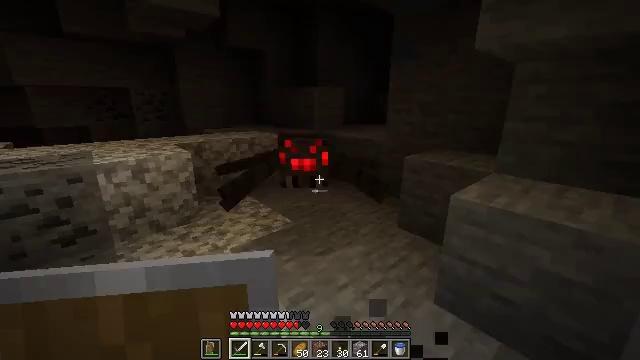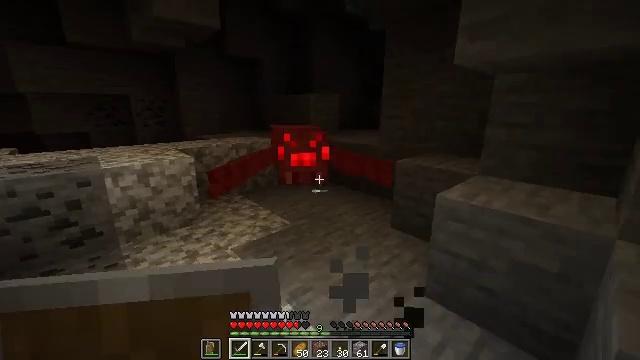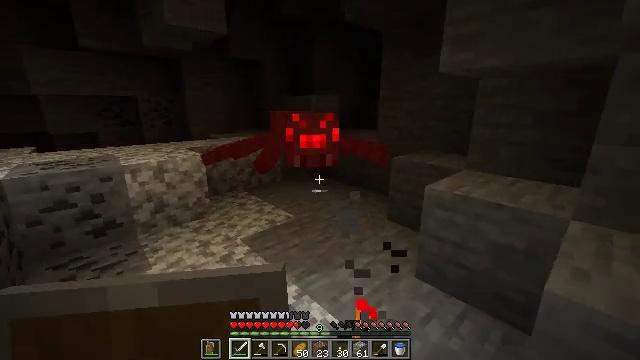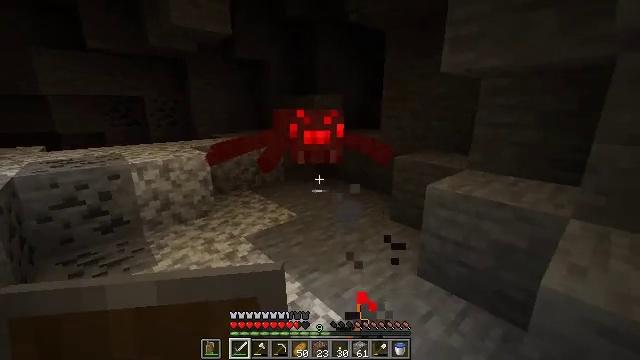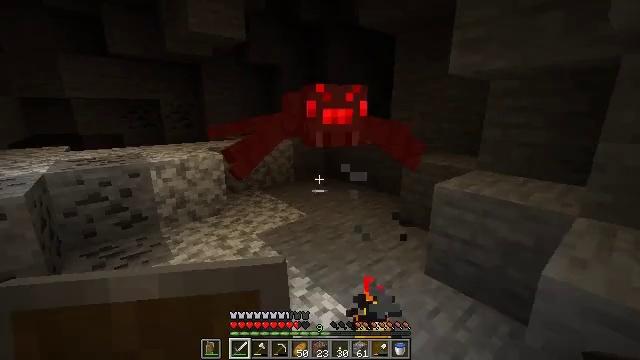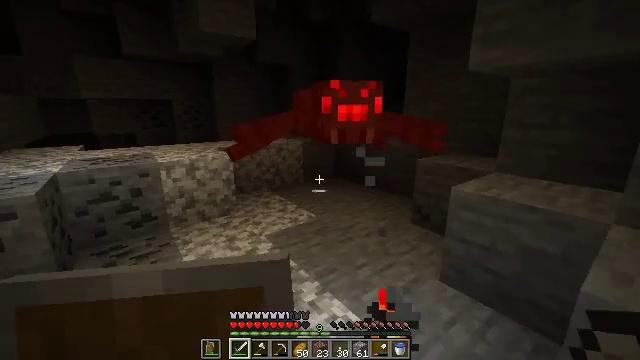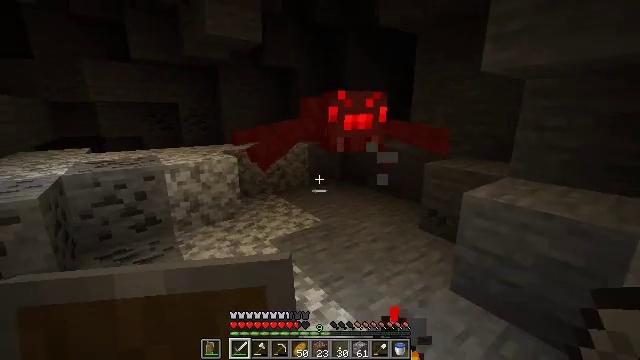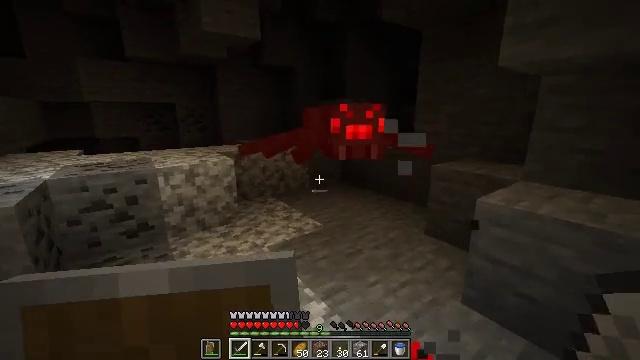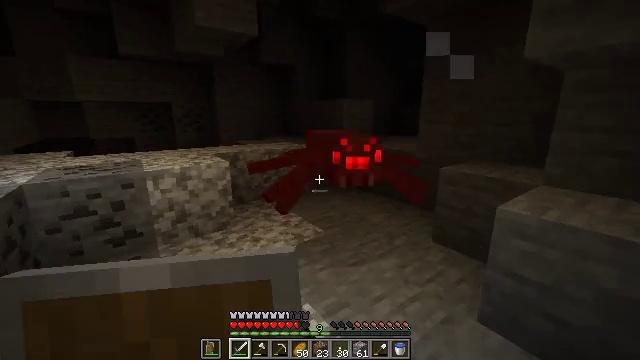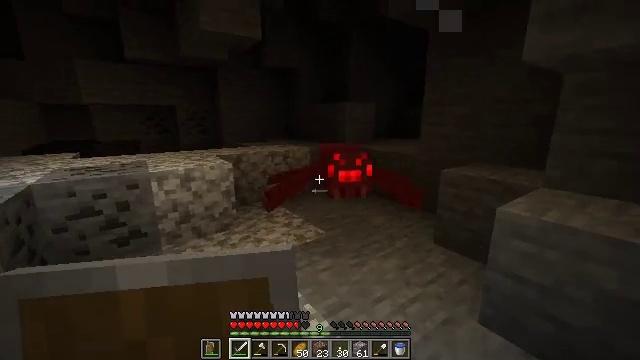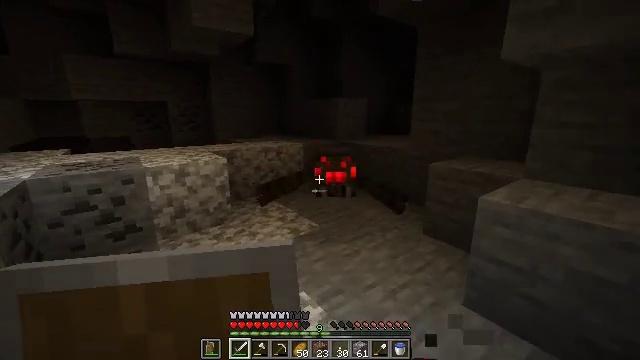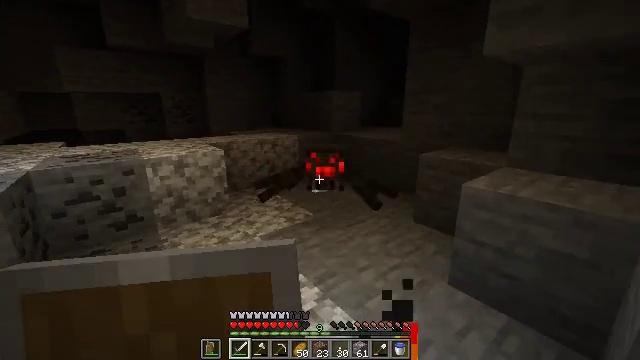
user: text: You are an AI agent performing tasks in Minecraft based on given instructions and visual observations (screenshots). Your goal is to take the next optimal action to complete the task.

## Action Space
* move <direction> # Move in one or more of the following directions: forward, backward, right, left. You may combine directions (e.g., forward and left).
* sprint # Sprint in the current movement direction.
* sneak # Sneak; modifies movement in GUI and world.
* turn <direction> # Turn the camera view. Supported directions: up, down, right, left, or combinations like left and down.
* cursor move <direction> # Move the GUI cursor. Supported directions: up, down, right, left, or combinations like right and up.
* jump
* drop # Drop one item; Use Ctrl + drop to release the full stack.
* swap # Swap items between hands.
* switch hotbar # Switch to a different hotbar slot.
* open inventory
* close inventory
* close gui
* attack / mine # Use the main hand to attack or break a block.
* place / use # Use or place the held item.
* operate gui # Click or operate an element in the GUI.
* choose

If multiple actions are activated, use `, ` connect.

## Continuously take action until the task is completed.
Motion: motion action
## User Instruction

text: Combat the spider.
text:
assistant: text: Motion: move back, turn up
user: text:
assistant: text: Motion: move back
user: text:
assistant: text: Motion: no_op
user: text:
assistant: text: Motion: move forward, turn left
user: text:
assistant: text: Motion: move forward, turn left
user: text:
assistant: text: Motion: move forward, turn left
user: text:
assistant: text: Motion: move forward, attack / mine
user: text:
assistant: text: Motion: attack / mine
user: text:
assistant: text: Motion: move back, attack / mine
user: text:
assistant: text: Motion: move back, turn right, attack / mine
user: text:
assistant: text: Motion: move back, turn right and down, attack / mine
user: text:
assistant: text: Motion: attack / mine